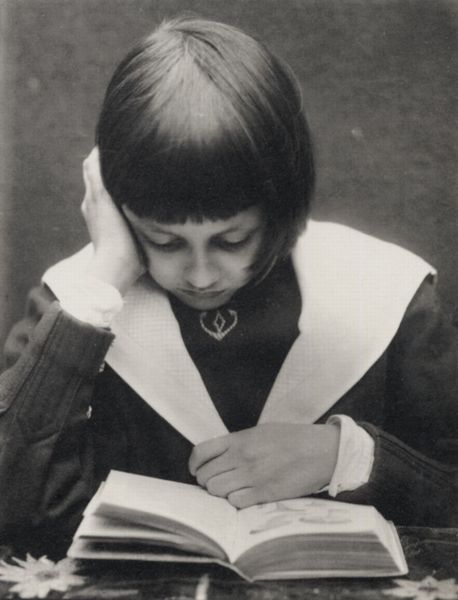
Titel: Jacques
Künstler: Francois Emile Zola
Schlagwörter: dunkel, hand, kopf, weiß, mädchen, sitzen, blume, blumen, frau, frisur, grau, haar, kleid, mund, nase, ohr, schmuck, schwarz, symbol, tisch, blick, blüte, tuch, muster, anzug, hemd, jacke, augen, bluse, gesicht, kleidung, kragen, hände, portrait, porträt, tischtuch, einsam, haare, kostüm, strick, kind, brosche, scheitel, traurig, pony, schule, kette, weis, sepia, glanz, lesen, konzentriert, glatt, junge, halskette, foto, fotografie, knabe, buch, gestützt, schwarz-weiss, uniform, hässlich, matrosenanzug, photo, seiten, versunken, anhänger, amulett, weisser kragen, schultertuch, hölle, aufgestützt, müde, strenge, lesend, leserin, lernen, pullover, vertieft, pulli, gläubig, russisch, blättern, lektüre, bob, edelweiß, schülerin, pagenkopf, bubikopf, haarschnitt, schulbank, jacques, schuluniform, mordern, hintergrnd, schulkind, margerithe, buh, magaritte, pfotografie, m�dchenbuch